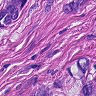
Metastatic tissue present: yes